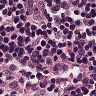
Metastatic tissue present: no